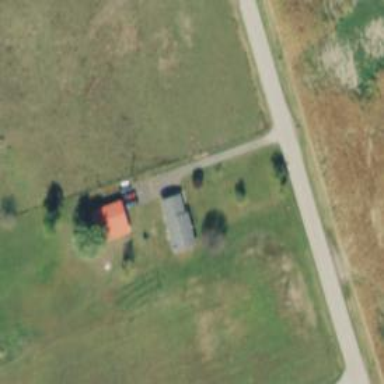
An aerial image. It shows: Driveway.